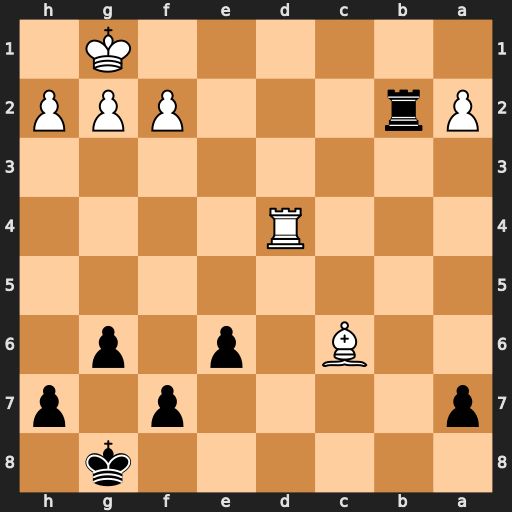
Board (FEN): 6k1/p4p1p/2B1p1p1/8/3R4/8/Pr3PPP/6K1
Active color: b
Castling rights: -
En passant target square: -
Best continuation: Rb1+ Rd1 Rxd1#